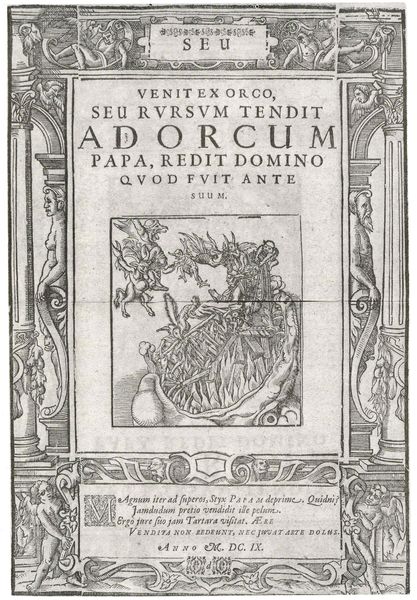
Titel: Seu Venit Ex Orco, Seu...Tendit Ad Orcum
Künstler: Cranach-Schule
Institution: (Seriendruck)
Schlagwörter: feuer, flügel, fuß, weiß, fluss, menschen, holz, schwarz, säule, säulen, zeichnung, tiere, ornament, alt, geschichte, rahmen, bild, rauch, blatt, boot, fliegen, pferd, engel, statue, schwanz, holzschnitt, schiff, schrift, papier, grafik, figuren, papst, ad, flamme, buch, flammen, druck, stich, titel, seite, illustration, text, buchstaben, titelblatt, gestalten, buchdeckel, buchdruck, deckblatt, fisch, skulpturen, statuen, fegefeuer, hölle, teufel, maul, fressen, griechisch, wesen, brennholz, hörner, schriftstück, kupferstich, sünde, bocksbeine, drachen, drache, flamen, dämonen, latein, grichisch, lateinisch, arche, noah, historia, seriendruck, schlund, lehrbuch, styx, hermen, papa, frontespiz, ad orcum, adorcum papa redit domino, buchtitel kupferstich, verzierung ornamente, seu, bestseller, imago munid, imago mundi, orcum